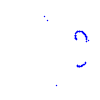
Particle: proton